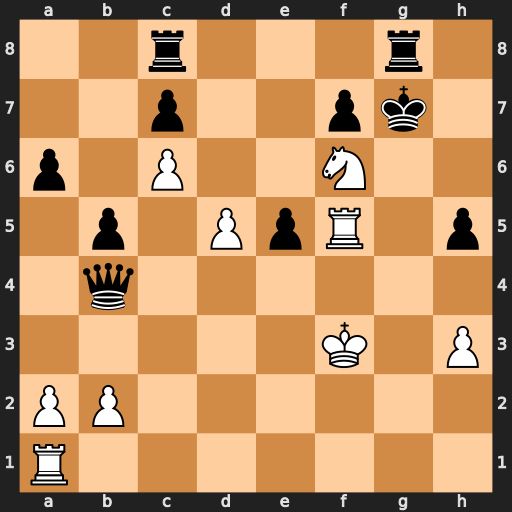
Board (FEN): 2r3r1/2p2pk1/p1P2N2/1p1PpR1p/1q6/5K1P/PP6/R7
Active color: w
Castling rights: -
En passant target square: -
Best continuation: Rg1+ Kf8 Rxg8+ Ke7 Rxc8